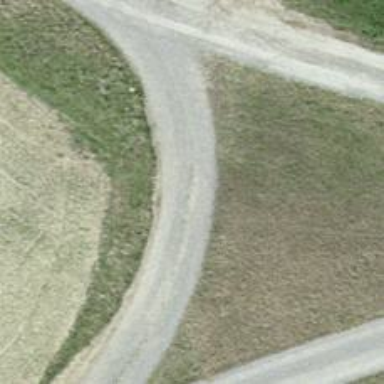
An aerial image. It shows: Gravel track with grade 2 quality.